Field crop: maize
Growth stage: 2
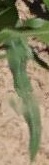
Species: maize